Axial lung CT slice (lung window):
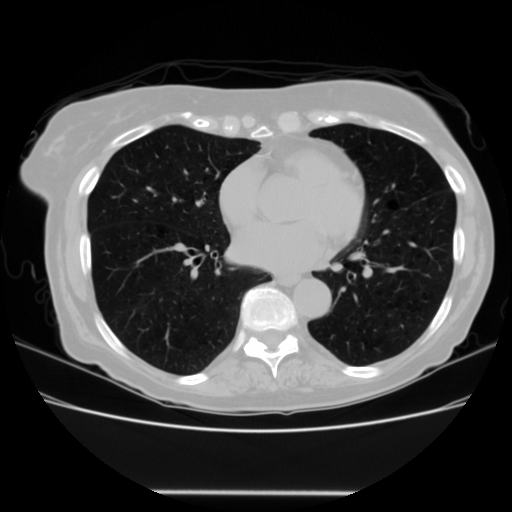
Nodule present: no